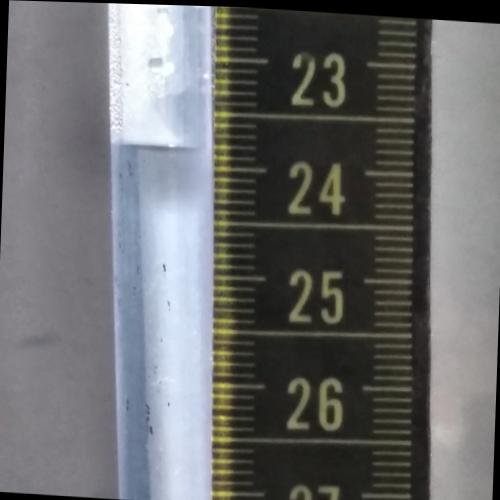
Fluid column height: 23.8 cm